Question: So I have some question about the association, aggregation and composition in UML diagram. Here is some scenarios :
1. Product review rating composition to product review. This means that for each product review rating MUST HAVE product review? If product review doesn't exist, rating for review doesn't make sense.
2. Customer NRIC associate to cart and order. We cannot use aggregation because if customer does not exist, cart and order cannot exist also.
Can somebody please help me check if my relationships are correct? Is it good to link all your tables with association because I kind of confused on aggregation and association. I do not know when to use that.

Correct me if I am wrong. Thanks in advance.
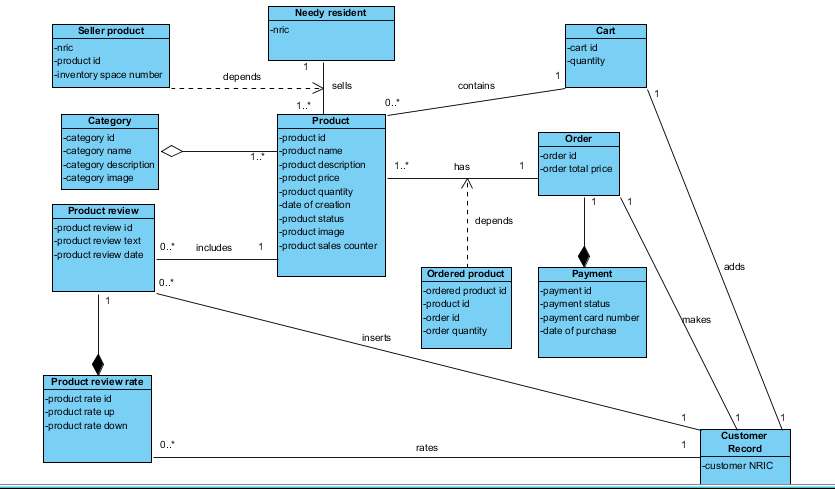
Answer: Take a look at this class diagram example for composition:
Composition declares an ownership associationship. Person owns Leg and Hand. Or other way around, Hand belongs to Person.
Now ask yourself how would you describe each relationship in your model. If you would say 'Product review rate owns a Product review' or 'Product review belongs to a Product review rate', then your diagram is OK. If the ownership has the opposite direction ('Product review rate belongs to Product review', then the diamond must go to the other side of the association.
The same thing applies to aggregation. If the association somehow declares an ownership, then the diamond must go to the side of the owner class.
The difference between aggregation and composition is that objects owned as composites can't be created without their owner, so usually they are created by their owner. These objects are destroyed when their owner is destroyed, they couldn't be used by another owner after their owner dies. Objects owned by an aggregation association can be created without their owner and possibly could outlive him and serve another owner.